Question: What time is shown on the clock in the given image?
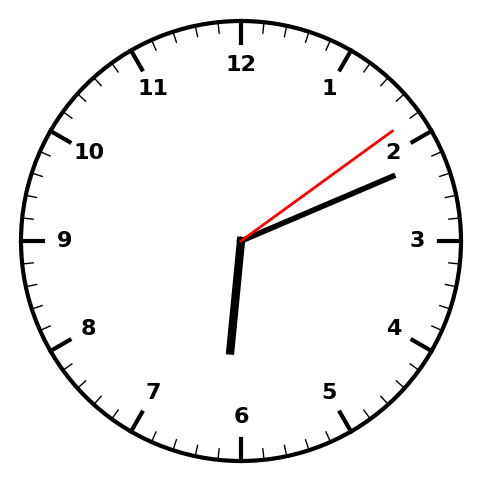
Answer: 06:11:09